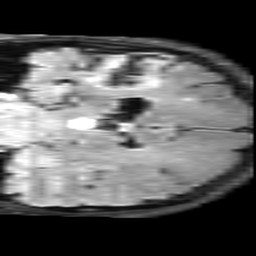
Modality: FLAIR
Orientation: coronal
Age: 39
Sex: female
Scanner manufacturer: siemens
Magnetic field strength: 3 T
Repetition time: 9 s
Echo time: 0.104 s